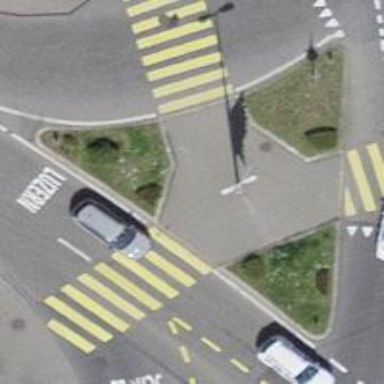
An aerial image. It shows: Kerb barrier.